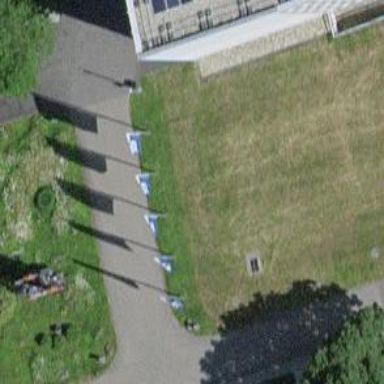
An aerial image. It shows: Flagpole structure.